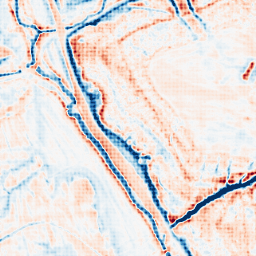
Category: multiscale
Decomposition family: dog_multiscale
Decomposition parameters: sigma_ratio: 2
n_scales: 3
base_sigma: 0.5
Upsampling method: sinc_hamming
Upsampling parameters: scale: 8
kernel_size: 8
Upsampling scale: 8